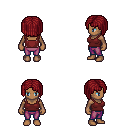
a pixel art fantasy rpg character, female body template, human, dark skin, maroon pirate shirt, magenta pants, brunette pageboy hairstyle, four views (front, back, left, right), 2x2 character sprite sheet, small pixel art, hard edges, no anti-aliasing